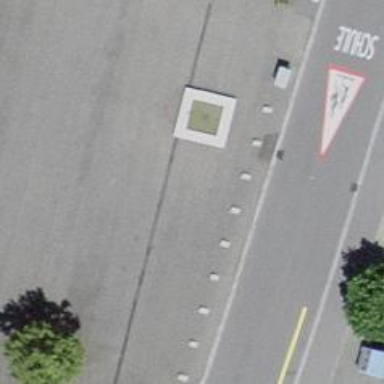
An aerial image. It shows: Concrete bollard.